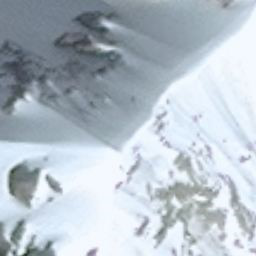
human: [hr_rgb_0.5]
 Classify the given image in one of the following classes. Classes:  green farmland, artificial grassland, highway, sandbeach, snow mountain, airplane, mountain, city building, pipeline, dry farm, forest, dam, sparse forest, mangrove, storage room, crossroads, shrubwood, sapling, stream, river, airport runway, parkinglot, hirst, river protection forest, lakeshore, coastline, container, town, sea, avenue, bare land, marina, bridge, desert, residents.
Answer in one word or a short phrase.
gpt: snow mountain